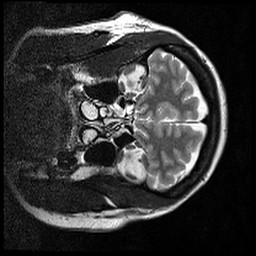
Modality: T2w
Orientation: coronal
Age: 35
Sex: female
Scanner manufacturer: siemens
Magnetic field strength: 3 T
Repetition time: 7 s
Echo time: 0.085 s